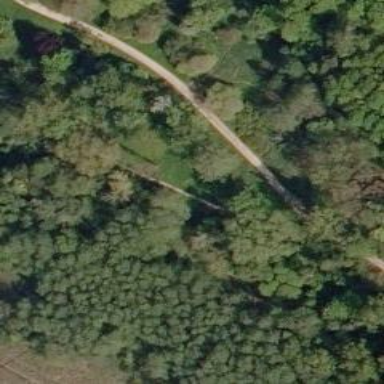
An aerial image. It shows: This image shows arboretum.